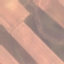
Land use / land cover class: AnnualCrop